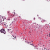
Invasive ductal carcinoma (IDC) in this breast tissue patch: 0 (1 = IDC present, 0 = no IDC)